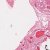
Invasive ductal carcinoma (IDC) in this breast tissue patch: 0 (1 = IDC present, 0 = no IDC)